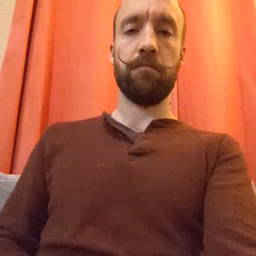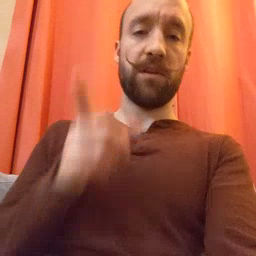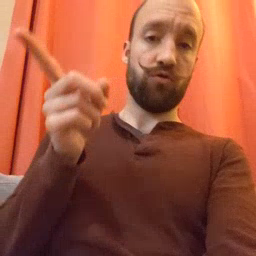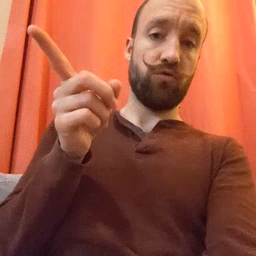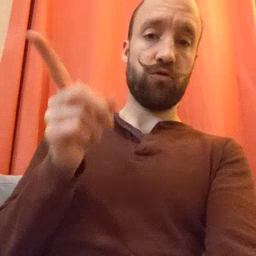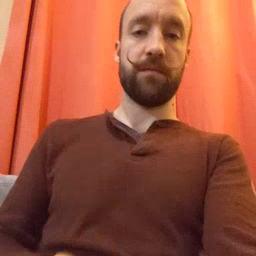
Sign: hesheit